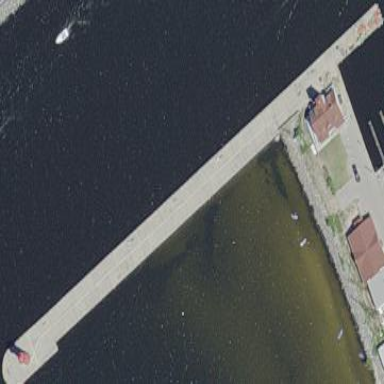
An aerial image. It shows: Breakwater made of concrete.